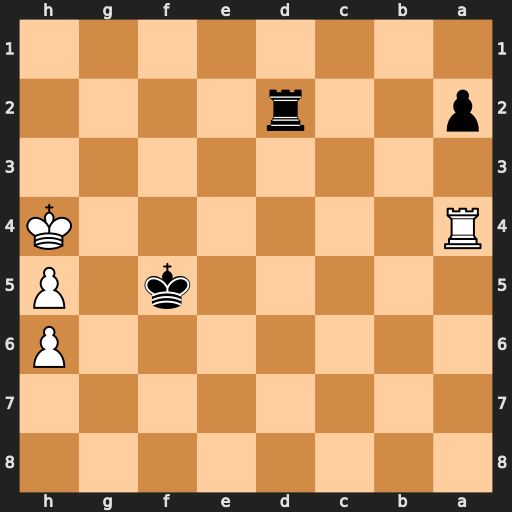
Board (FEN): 8/8/7P/5k1P/R6K/8/p2r4/8
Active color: b
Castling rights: -
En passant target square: -
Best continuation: Rd4+ Rxd4 a1=Q